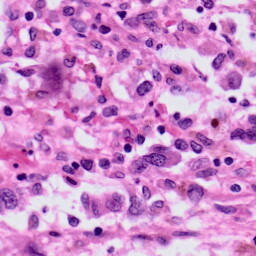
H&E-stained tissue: Skin